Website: walmart
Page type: cart
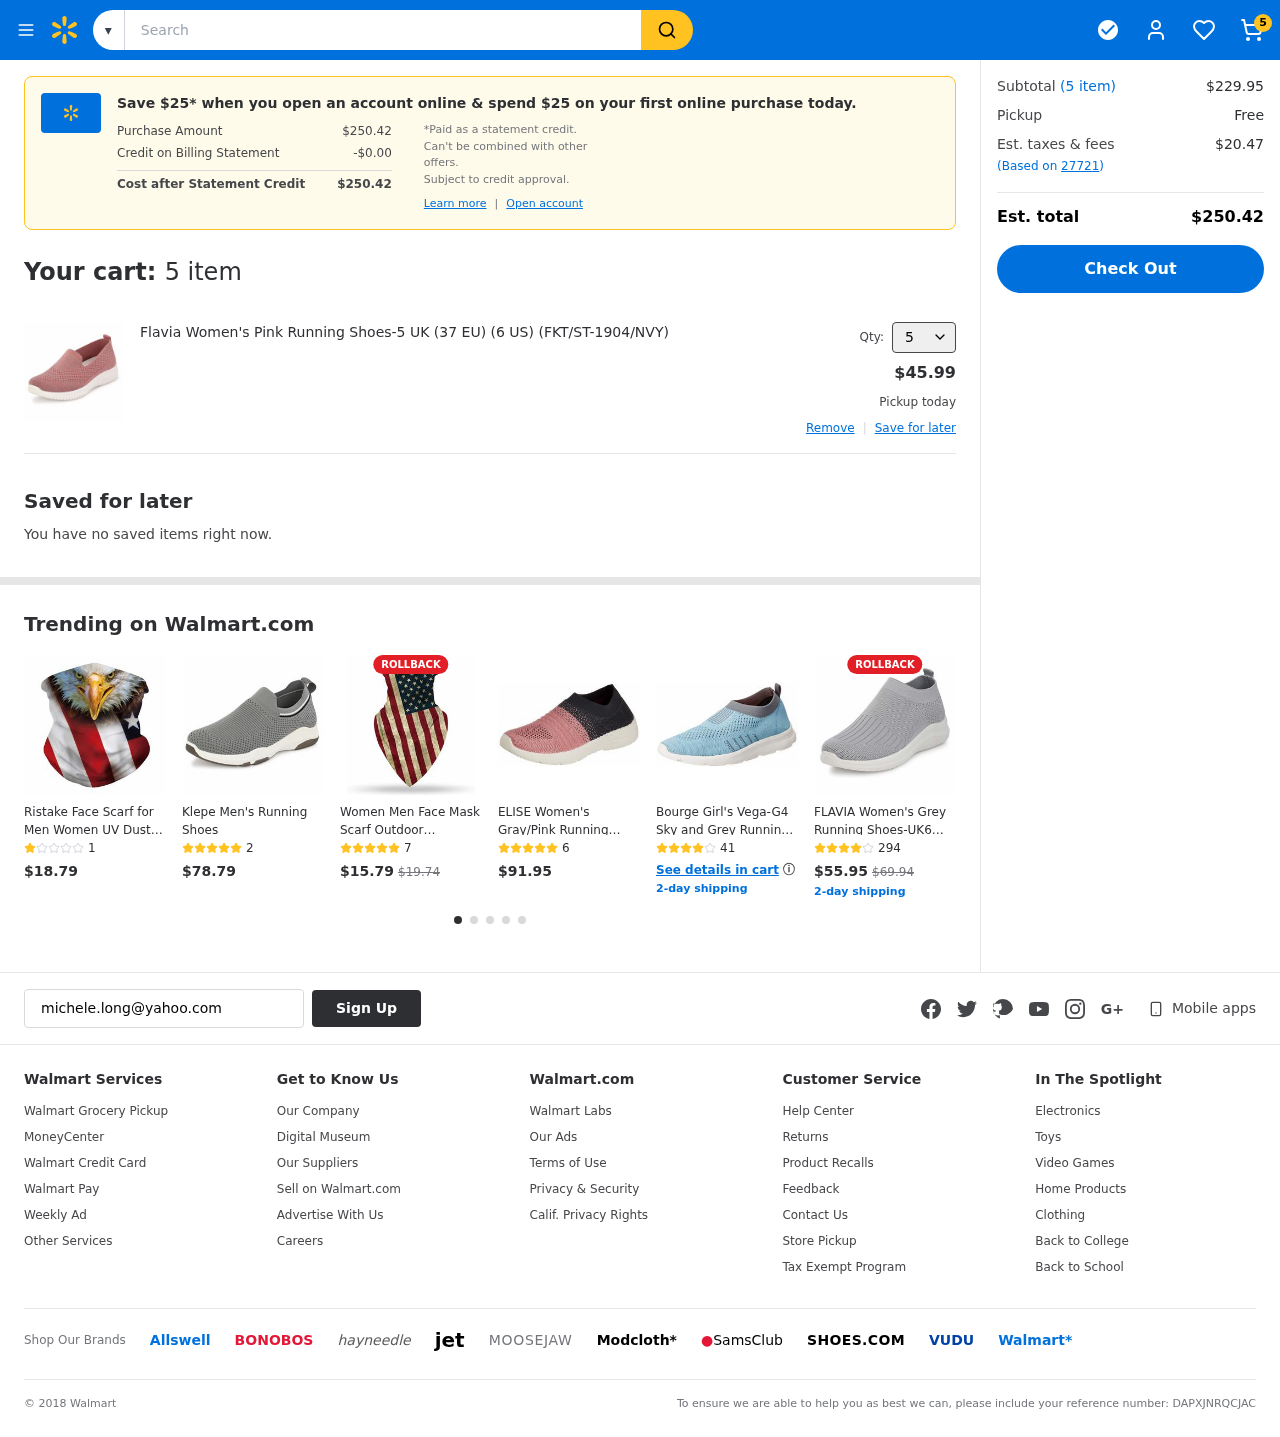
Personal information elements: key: PII_EMAIL
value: michele.long@yahoo.com
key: PII_POSTCODE
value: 27721
Product elements: key: PRODUCT1_NAME
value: Flavia Women's Pink Running Shoes-5 UK (37 EU) (6 US) (FKT/ST-1904/NVY)
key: PRODUCT1_PRICE
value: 45.99
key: PRODUCT1_QUANTITY
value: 5
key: PRODUCT2_NAME
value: Ristake Face Scarf for Men Women UV Dust Sun Protection Headband Bandana for Running Walking Yoga Ri
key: PRODUCT2_NUM_RATINGS
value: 1
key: PRODUCT2_PRICE
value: $18.79
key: PRODUCT3_NAME
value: Klepe Men's Running Shoes
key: PRODUCT3_NUM_RATINGS
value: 2
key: PRODUCT3_PRICE
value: $78.79
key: PRODUCT4_NAME
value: Women Men Face Mask Scarf Outdoor Headwear Bandana Sports Tube UV Face Mask for Workout Yoga Running
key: PRODUCT4_NUM_RATINGS
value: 7
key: PRODUCT4_PRICE
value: $15.79
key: PRODUCT4_ORIGINAL_PRICE
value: $19.74
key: PRODUCT5_NAME
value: ELISE Women's Gray/Pink Running Shoes-5 UK (38 EU) (6 US) (EVAR-SP20-4)
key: PRODUCT5_NUM_RATINGS
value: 6
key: PRODUCT5_PRICE
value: $91.95
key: PRODUCT6_NAME
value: Bourge Girl's Vega-G4 Sky and Grey Running Shoes-5 UK (39 EU) (6 Kids US) (Vega-G4-05)
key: PRODUCT6_NUM_RATINGS
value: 41
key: PRODUCT7_NAME
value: FLAVIA Women's Grey Running Shoes-UK6 (FKT/HD0234/GRY)
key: PRODUCT7_NUM_RATINGS
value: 294
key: PRODUCT7_PRICE
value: $55.95
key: PRODUCT7_ORIGINAL_PRICE
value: $69.94
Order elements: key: ORDER_NUM_ITEMS
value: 5
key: ORDER_TOTAL
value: $250.42
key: ORDER_NUM_ITEMS
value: (5 item)
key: ORDER_NUM_ITEMS
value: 5 item
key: ORDER_SUBTOTAL
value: $229.95
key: ORDER_TAX
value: $20.47
Search elements: key: HEADER_SEARCH
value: Search